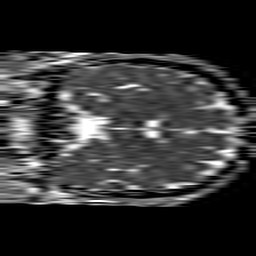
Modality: ADC
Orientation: coronal
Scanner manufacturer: philips
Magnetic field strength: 1.5 T
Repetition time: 4.6 s
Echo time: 0.08517 s